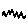
Label: zigzag